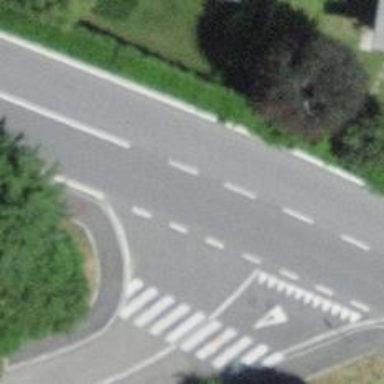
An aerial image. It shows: Uncontrolled road crossing.